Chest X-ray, PA view. Patient: 25 years old, sex M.
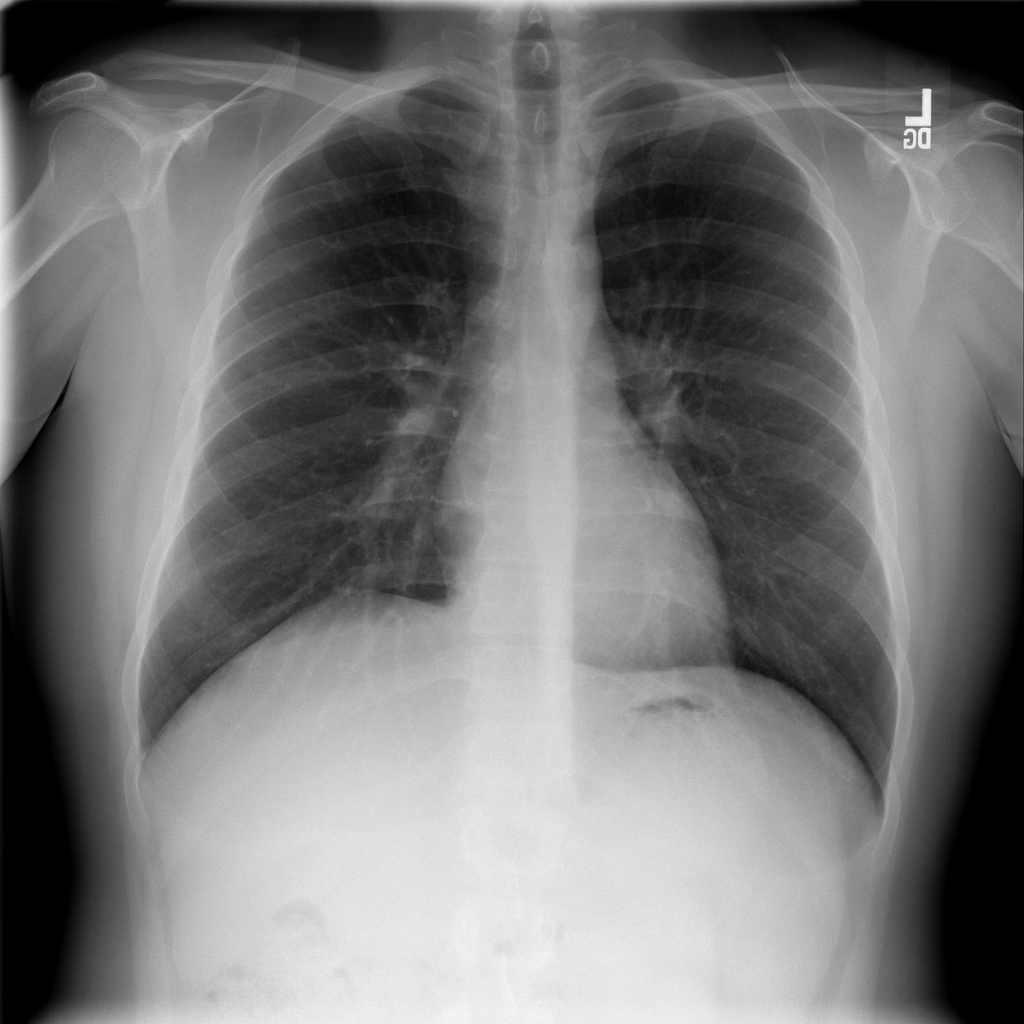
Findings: No Finding